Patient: sex M, age 78
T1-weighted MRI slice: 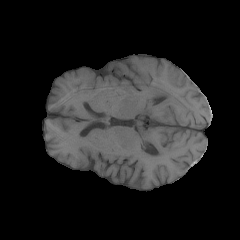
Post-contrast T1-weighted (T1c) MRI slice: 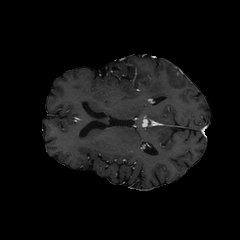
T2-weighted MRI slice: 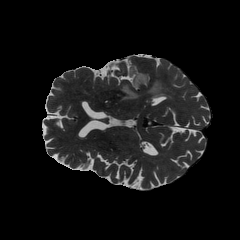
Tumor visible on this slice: yes
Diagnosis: Glioblastoma, IDH-wildtype
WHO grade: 4